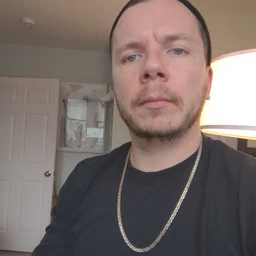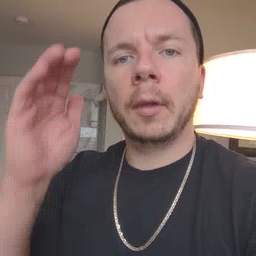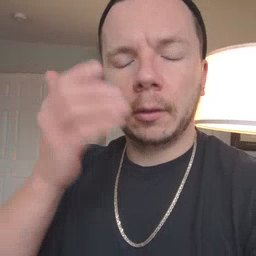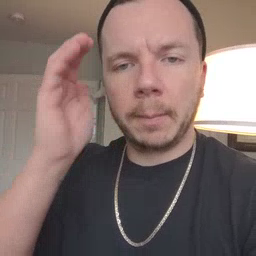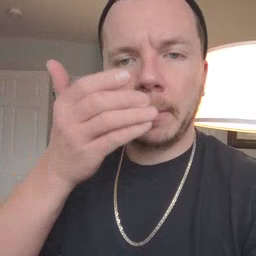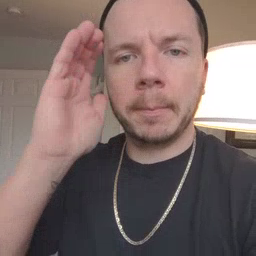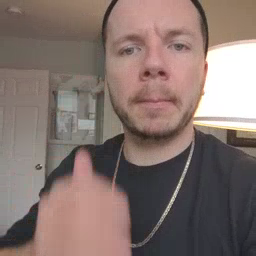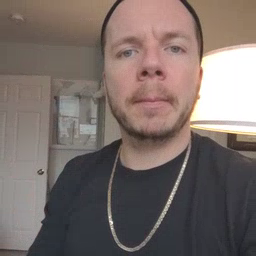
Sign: sleepy